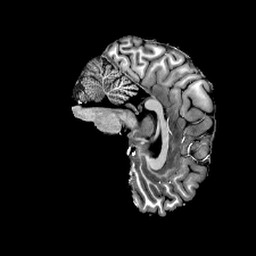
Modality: T1w
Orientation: sagittal
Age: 22
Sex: female
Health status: healthy
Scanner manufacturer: siemens
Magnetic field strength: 6.98 T
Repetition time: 6 s
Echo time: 0.00302 s